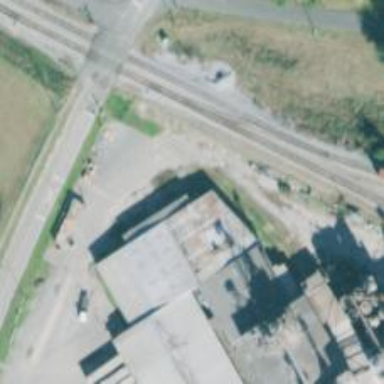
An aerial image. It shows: Rail spur service.